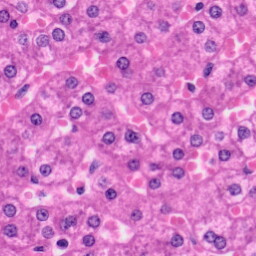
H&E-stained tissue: Liver